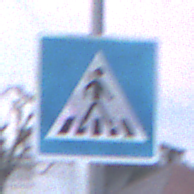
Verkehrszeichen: FussgaengerueberwegLinks
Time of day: SunriseSunset
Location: Outdoor (Urban)
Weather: PartlyCloudy
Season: NotSpecified
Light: Natural